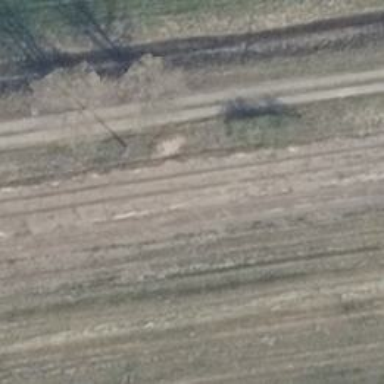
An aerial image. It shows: Minor power line.